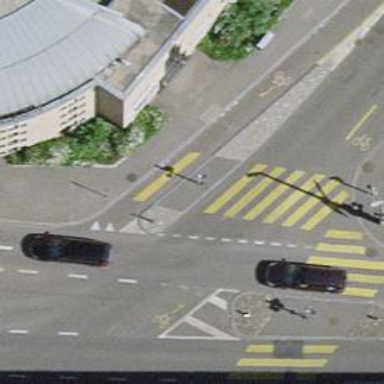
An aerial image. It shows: Traffic calming island.